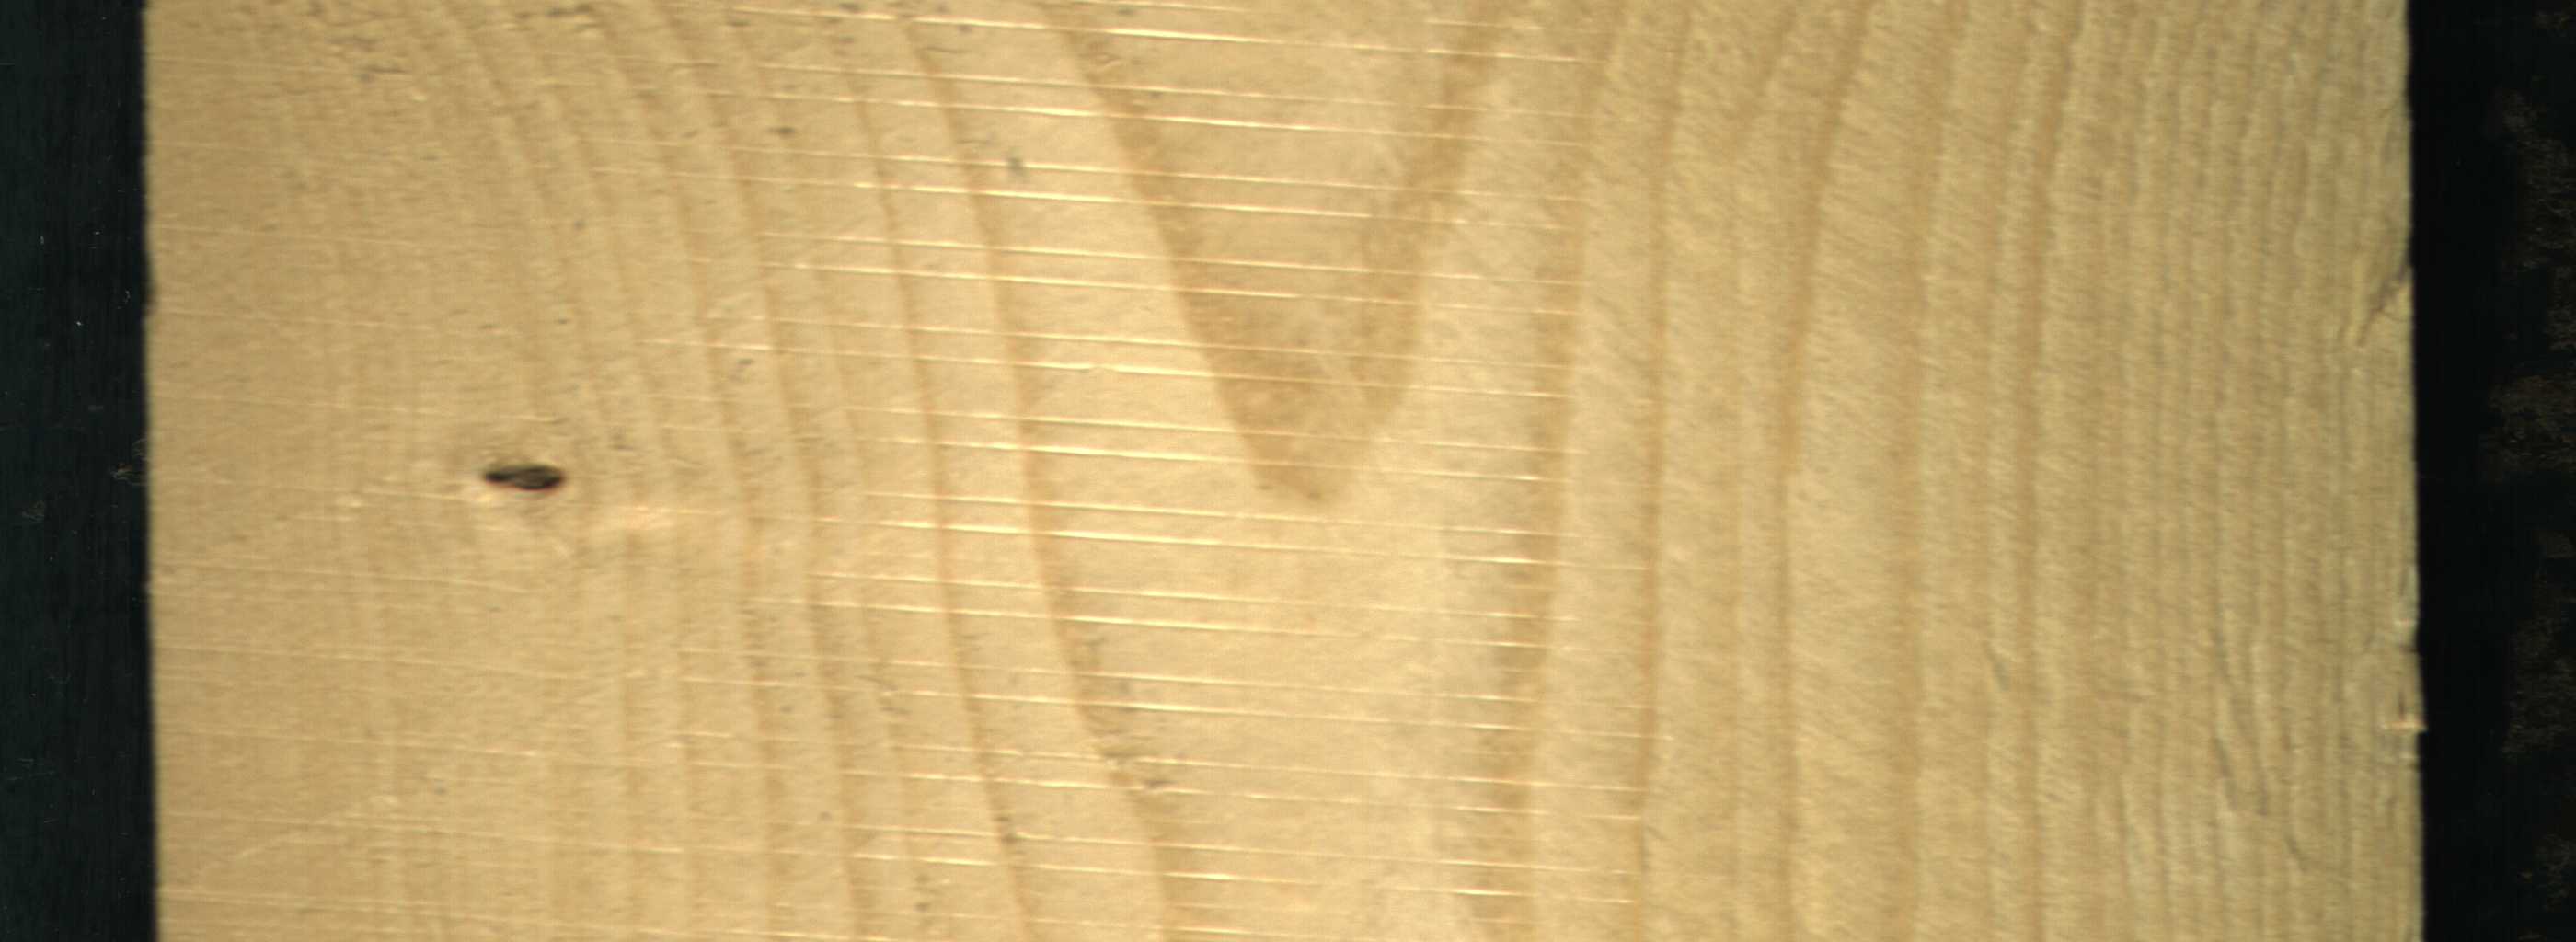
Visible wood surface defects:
Dead_Knot